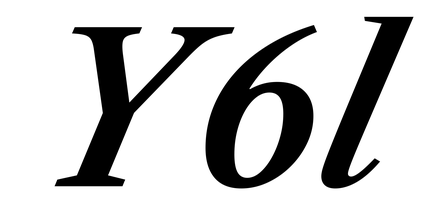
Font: LibreCaslonText-Italic_SemiBold_Italic